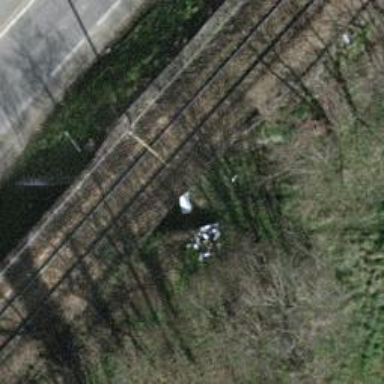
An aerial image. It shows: Bridge over railway with electrified contact lines.